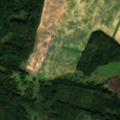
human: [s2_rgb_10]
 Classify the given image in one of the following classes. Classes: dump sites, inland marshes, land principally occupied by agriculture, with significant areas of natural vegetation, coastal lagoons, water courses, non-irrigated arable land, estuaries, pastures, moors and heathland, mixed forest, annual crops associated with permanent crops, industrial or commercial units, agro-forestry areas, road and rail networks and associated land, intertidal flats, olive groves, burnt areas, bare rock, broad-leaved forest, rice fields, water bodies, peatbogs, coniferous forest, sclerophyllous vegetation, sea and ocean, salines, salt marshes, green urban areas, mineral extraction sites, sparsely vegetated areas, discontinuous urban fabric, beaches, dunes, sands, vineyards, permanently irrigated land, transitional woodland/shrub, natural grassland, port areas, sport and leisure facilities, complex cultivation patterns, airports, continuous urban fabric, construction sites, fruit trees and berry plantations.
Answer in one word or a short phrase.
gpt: non-irrigated arable land, pastures, broad-leaved forest